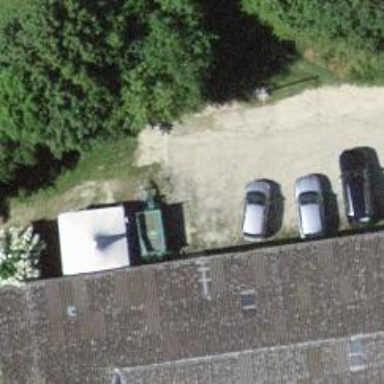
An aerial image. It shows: Barn.